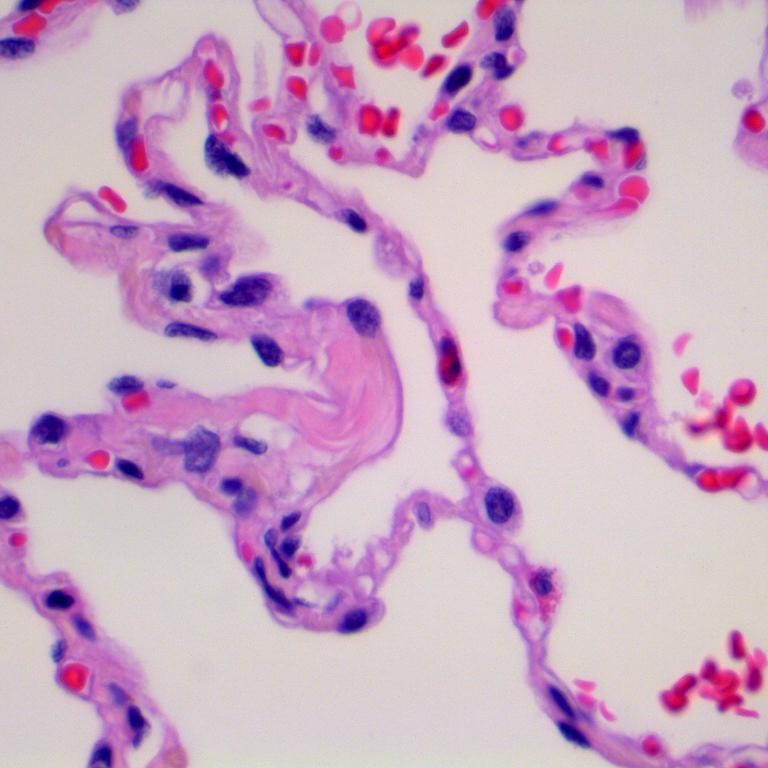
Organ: lung
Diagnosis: benign